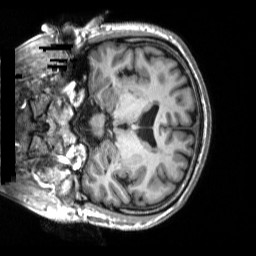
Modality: T1w
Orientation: coronal
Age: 62
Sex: male
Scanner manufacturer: siemens
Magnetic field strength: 3 T
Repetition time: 2.5 s
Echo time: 0.00248 s